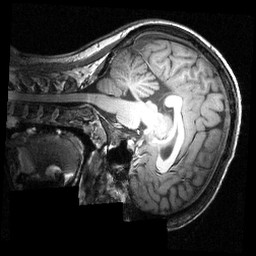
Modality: T1w
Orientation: sagittal
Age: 27
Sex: female
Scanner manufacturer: siemens
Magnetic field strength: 3.951 T
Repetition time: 1.5 s
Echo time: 0.00335 s